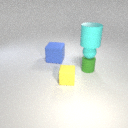
small cyan rubber sphere below large cyan rubber cylinder